Aerial crown-view tile of a tropical tree (Barro Colorado Island, Panama), acquired 20240918:
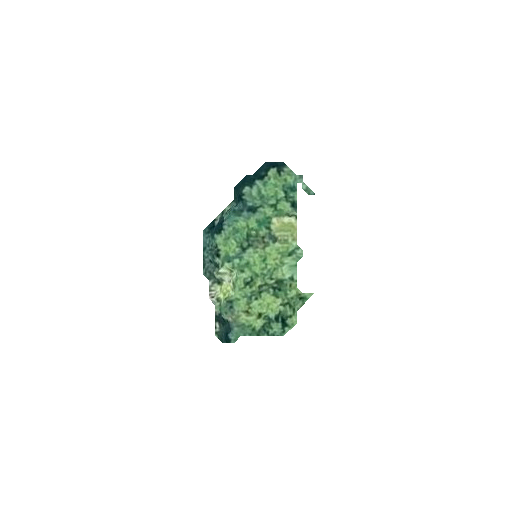
Species: Alseis blackiana
GBIF accepted scientific name: Alseis blackiana
Crown area: 21.308 m²